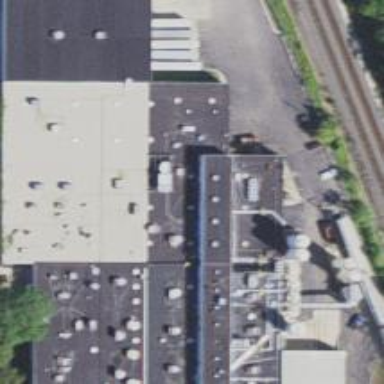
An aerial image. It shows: Industrial building with white roof and white facade.